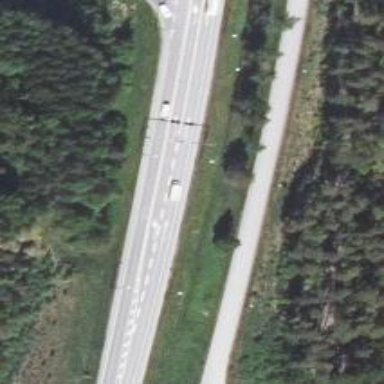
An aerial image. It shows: Asphalt road classified as trunk highway.